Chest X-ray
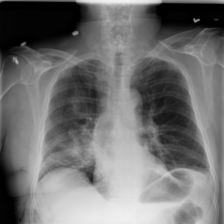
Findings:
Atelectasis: positive
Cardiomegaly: negative
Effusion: negative
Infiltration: positive
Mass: negative
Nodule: negative
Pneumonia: negative
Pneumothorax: negative
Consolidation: negative
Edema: negative
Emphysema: negative
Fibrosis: negative
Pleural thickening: negative
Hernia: negative